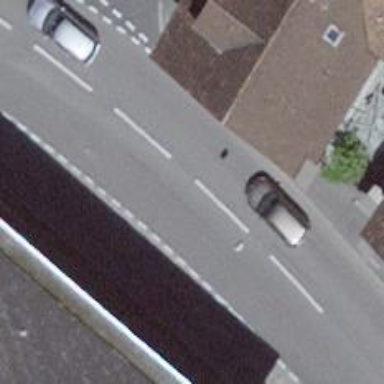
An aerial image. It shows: Bus stop with designated public transport stop position.